Question: I'm making a form with which I can put something in my MySQL database, but for some reason it isn't working. When I try to submit the form it runs the else statement which means I get Can someone tell me what I'm doning wrong???
I have two files the first one is the form:
'''
<html>
<body>
<form name="form4" method="post" action="incident_submit.php">
<table>
<tr>
<td>Gebruiker</td>
<td>:</td>
<td>
<?php /* Include de pagina waar je config file staat */
include 'dbconnectie.php'; /* INCLUDE CONNECTION */
$query = $query = "SELECT naam FROM gebruikers"; /* YOUR QUERY */
$uitvoeren = mysqli_query($connectie,$query); /* EXECUTE QUERY */
echo "<select name='naam' id='naam'>";
while($rij = mysqli_fetch_array($uitvoeren)){ /* FETCH ARRAY */
/* De data in de dropdown zetten */
$naam=mysqli_real_escape_string($con,$rij['naam']);
echo "<option value='$naam'>".$naam."</option>";
}
/* De dropdown beeindigen */
echo '</select>';
?>
</td>
</tr>
<tr>
<td>Hardwaretypen</td>
<td>:</td>
<td>
<select name="typen" id="typen"> <?php
$query2 = "SELECT typen FROM hardware_typen"; /* YOUR SECOND QUERY */
/* Query uitvoeren */
$uitvoeren2 = mysqli_query($connectie,$query2); /* EXECUTE SECOND QUERY */
/* Begin van dropdown
While voor data in de dropdown */
while($rij2 = mysqli_fetch_array($uitvoeren2)) { /* SECOND FETCH */
$typen=mysqli_real_escape_string($con,$rij2['typen']); /* ESCAPE STRINGS */
/* De data in de dropdown zetten */
echo "<option value='$typen'>".$typen."</option>";
}
/* De dropdown beeindigen */
echo '</select>';
?>
</td>
</tr>
<tr>
<td>Melding</td>
<td>:</td>
<td><input name="melding" type="text" id="melding"></td>
</tr>
<tr>
<td><input type="submit" name="Submit" value="Incident melden"></td>
</tr>
</table>
</form>
</body>
</html>
'''
The second file:
'''
<?php
include('dbconnectie.php');
/* Get values from form */
$naam=mysqli_real_escape_string($con,$_POST['naam']); /* PRACTICE ESCAPING STRINGS BEFORE USING THEM INTO A QUERY */
$typen=mysqli_real_escape_string($con,$_POST['typen']);
$melding=mysqli_real_escape_string($con,$_POST['melding']);
/* Insert data into mysql */
$sql="INSERT INTO incidenten(naam, typen, melding) VALUES ('$naam', '$typen', '$melding')";
$result=mysqli_query($con,$sql); /* EXECUTE QUERY */
// if successfully insert data into database, displays message "Successful".
if($result){
echo "Uw melding is verwerkt in het systeem.";
echo "<BR>";
echo "<a href='gebruikerpagina.html'>Terug naar de startpagina</a>";
}
else {
echo "ERROR";
}
?>
<?php
// close connection
mysqli_close($connectie);
?>
'''
My MySQL table gebruikers:
'''
CREATE TABLE IF NOT EXISTS 'gebruikers' (
'naam' text NOT NULL,
'wachtwoord' text NOT NULL,
'level' int(1) NOT NULL
) ENGINE=InnoDB DEFAULT CHARSET=latin1;
INSERT INTO 'gebruikers' ('naam', 'wachtwoord', 'level') VALUES
('niek', 'P@password1', 1),
('Hansie', 'Hansie1', 3);
'''
Thanks in advance!
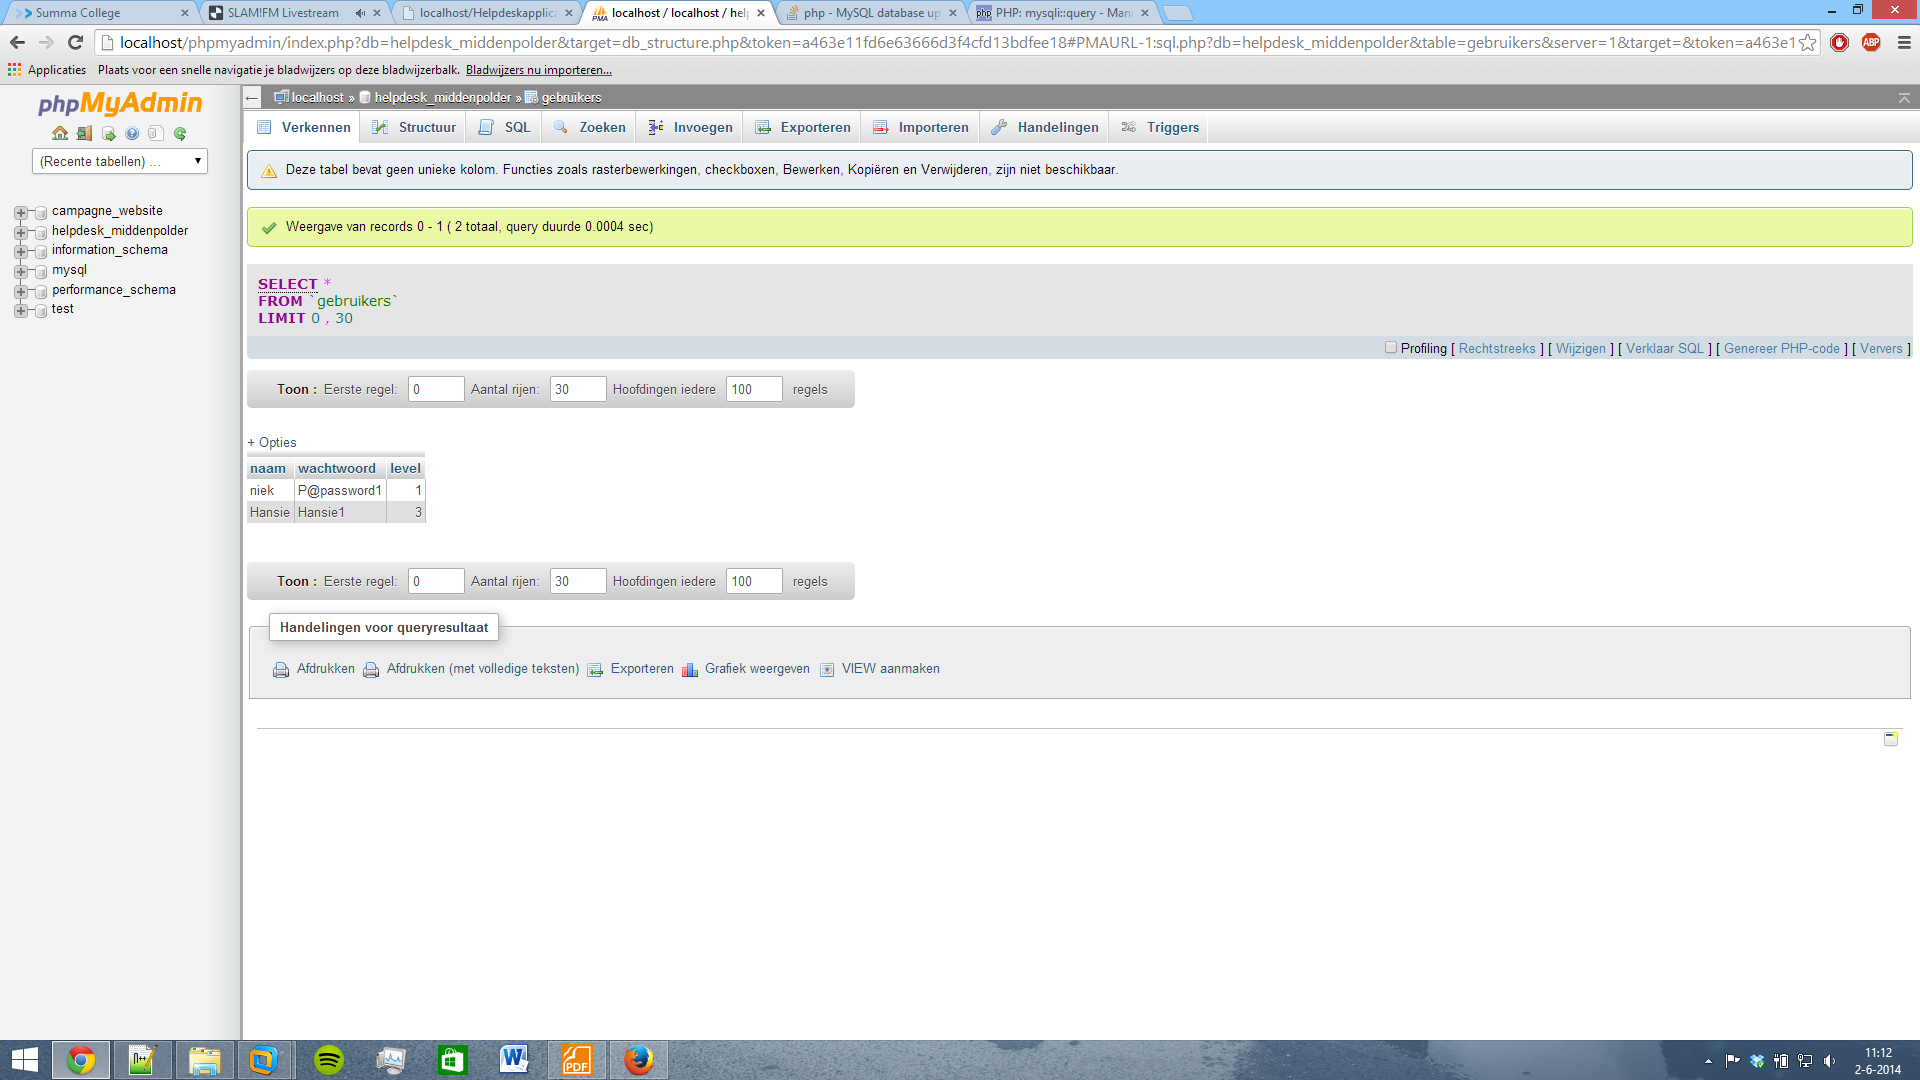
Answer: ## Summary of Answer:
- - - - - '<select>'- '>'- '<option>'
I have included explanations quoted in /* */ inside the code I have provided for further reference.
:
'''
<?php
/* ESTABLISH CONNECTION */
$con=mysqli_connect("localhost","root","","helpdesk_middenpolder");
if(mysqli_connect_errno()){
echo "Error".mysqli_connect_error();
}
?>
'''
Your :
'''
<html>
<body>
<form name="form4" method="post" action="incident_submit.php">
<table>
<tr>
<td>Gebruiker</td>
<td>:</td>
<td>
<?php /* Include de pagina waar je config file staat */
include 'dbconnectie.php'; /* INCLUDE CONNECTION */
$uitvoeren = mysqli_query($con,"SELECT * FROM gebruikers"); /* YOUR QUERY */
echo "<select name='naam' id='naam'>";
while($rij = mysqli_fetch_array($uitvoeren)){ /* FETCH ARRAY */
/* De data in de dropdown zetten */
$naam=mysqli_real_escape_string($con,$rij['naam']);
echo "<option value='$naam'>".$naam."</option>";
}
/* De dropdown beeindigen */
echo '</select>';
?>
</td>
</tr>
<tr>
<td>Hardwaretypen</td>
<td>:</td>
<td>
<select name="typen" id="typen">
<?php
$query2 = "SELECT typen FROM hardware_typen"; /* YOUR SECOND QUERY */
/* Query uitvoeren */
$uitvoeren2 = mysqli_query($con,$query2); /* EXECUTE SECOND QUERY */
/* Begin van dropdown
While voor data in de dropdown */
while($rij2 = mysqli_fetch_array($uitvoeren2)) { /* SECOND FETCH */
$typen=mysqli_real_escape_string($con,$rij2['typen']); /* ESCAPE STRINGS */
/* De data in de dropdown zetten */
echo "<option value='$typen'>".$typen."</option>";
}
/* De dropdown beeindigen */
echo '</select>';
?>
</td>
</tr>
<tr>
<td>Melding</td>
<td>:</td>
<td><input name="melding" type="text" id="melding"></td>
</tr>
<tr>
<td><input type="submit" name="Submit" value="Incident melden"></td>
</tr>
</table>
</form>
</body>
</html>
'''
:
'''
<?php
include('dbconnectie.php');
/* Get values from form */
$naam=mysqli_real_escape_string($con,$_POST['naam']); /* PRACTICE ESCAPING STRINGS BEFORE USING THEM INTO A QUERY */
$typen=mysqli_real_escape_string($con,$_POST['typen']);
$melding=mysqli_real_escape_string($con,$_POST['melding']);
/* Insert data into mysql */
$sql="INSERT INTO incidenten (naam, typen, melding) VALUES ('$naam', '$typen', '$melding')";
$result=mysqli_query($con,$sql); /* EXECUTE QUERY */
// if successfully insert data into database, displays message "Successful".
if($result){
echo "Uw melding is verwerkt in het systeem.";
echo "<BR>";
echo "<a href='gebruikerpagina.html'>Terug naar de startpagina</a>";
}
else {
echo "ERROR";
}
// close connection
mysqli_close($con);
?>
'''